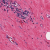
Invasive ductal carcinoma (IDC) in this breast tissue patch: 0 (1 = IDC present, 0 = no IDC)